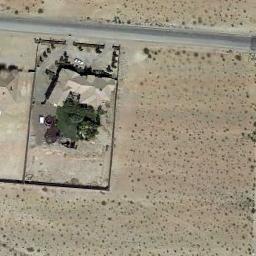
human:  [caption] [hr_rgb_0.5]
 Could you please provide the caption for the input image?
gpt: In a sparse residential area there is a gray house and a lot of open space, And a road .

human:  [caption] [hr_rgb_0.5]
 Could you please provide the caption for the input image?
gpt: The room is surrounded by trees .

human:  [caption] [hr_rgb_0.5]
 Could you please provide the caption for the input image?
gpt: There is a road next to the sparse residential .

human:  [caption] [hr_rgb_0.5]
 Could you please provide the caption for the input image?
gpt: The sparse residential is on the bare land next to a road .

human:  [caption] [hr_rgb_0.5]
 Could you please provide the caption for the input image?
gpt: A sparse residential area with some buildings .